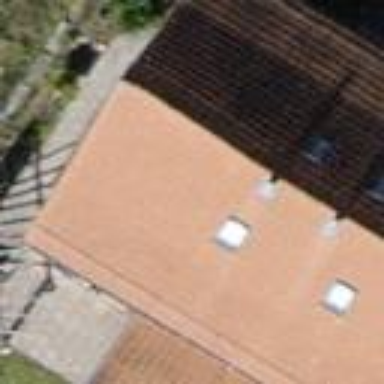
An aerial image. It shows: Semi-detached house with gabled roof.